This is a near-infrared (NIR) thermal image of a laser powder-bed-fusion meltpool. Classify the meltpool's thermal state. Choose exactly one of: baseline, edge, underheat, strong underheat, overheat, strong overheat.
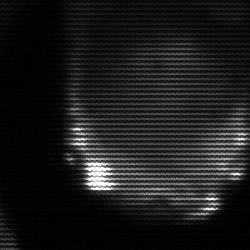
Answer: edge